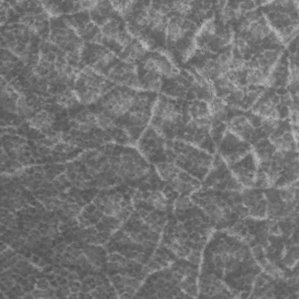
Label: frost